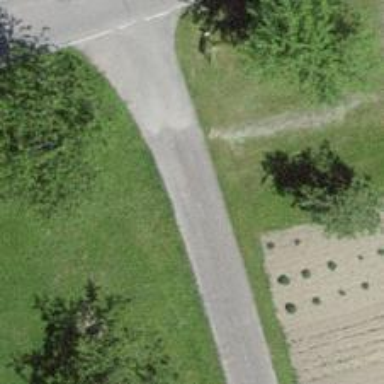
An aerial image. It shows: Service road with fine gravel surface.